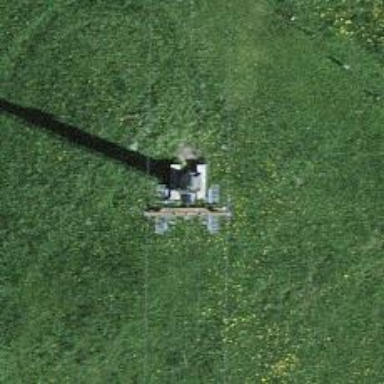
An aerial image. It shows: Pylon used for aerialway.